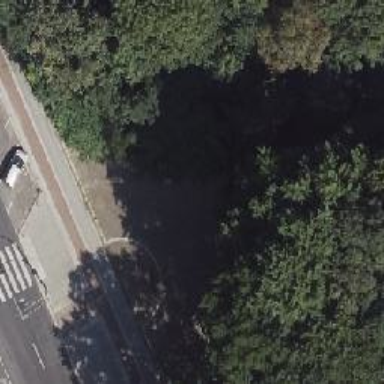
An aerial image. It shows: Footway.